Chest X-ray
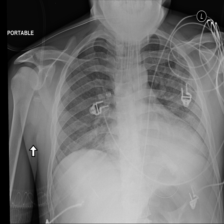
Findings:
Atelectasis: negative
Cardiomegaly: negative
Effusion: negative
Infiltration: positive
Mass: negative
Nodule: negative
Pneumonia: negative
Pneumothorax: negative
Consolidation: negative
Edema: negative
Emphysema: negative
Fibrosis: negative
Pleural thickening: negative
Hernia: negative